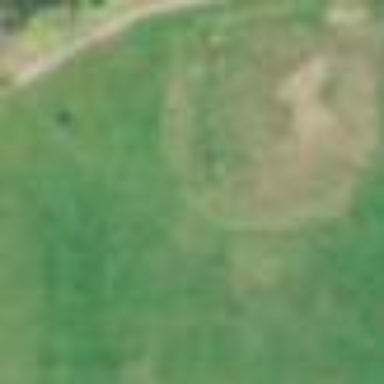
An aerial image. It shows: Baseball pitch for leisure land activities.